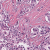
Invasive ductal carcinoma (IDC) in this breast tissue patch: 1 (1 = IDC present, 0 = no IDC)